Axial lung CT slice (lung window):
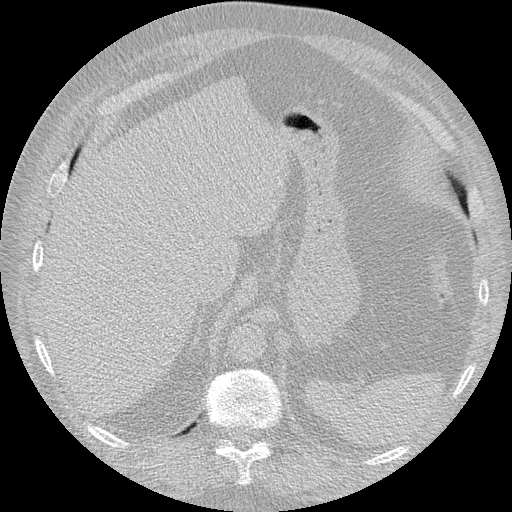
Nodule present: no